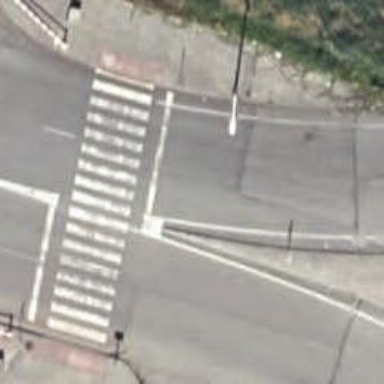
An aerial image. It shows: Zebra crossing on the road.